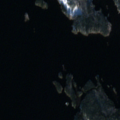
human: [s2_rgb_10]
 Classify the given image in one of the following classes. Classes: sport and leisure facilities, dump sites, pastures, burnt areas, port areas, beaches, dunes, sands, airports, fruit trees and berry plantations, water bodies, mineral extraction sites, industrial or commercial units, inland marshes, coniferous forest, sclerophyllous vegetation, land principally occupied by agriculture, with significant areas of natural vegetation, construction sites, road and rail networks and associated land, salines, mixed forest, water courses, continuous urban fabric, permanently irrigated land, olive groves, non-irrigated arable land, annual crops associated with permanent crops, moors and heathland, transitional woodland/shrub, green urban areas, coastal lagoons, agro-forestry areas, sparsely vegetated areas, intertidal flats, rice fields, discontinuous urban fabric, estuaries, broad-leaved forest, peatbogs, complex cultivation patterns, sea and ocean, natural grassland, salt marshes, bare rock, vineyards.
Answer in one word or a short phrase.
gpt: coniferous forest, mixed forest, water bodies